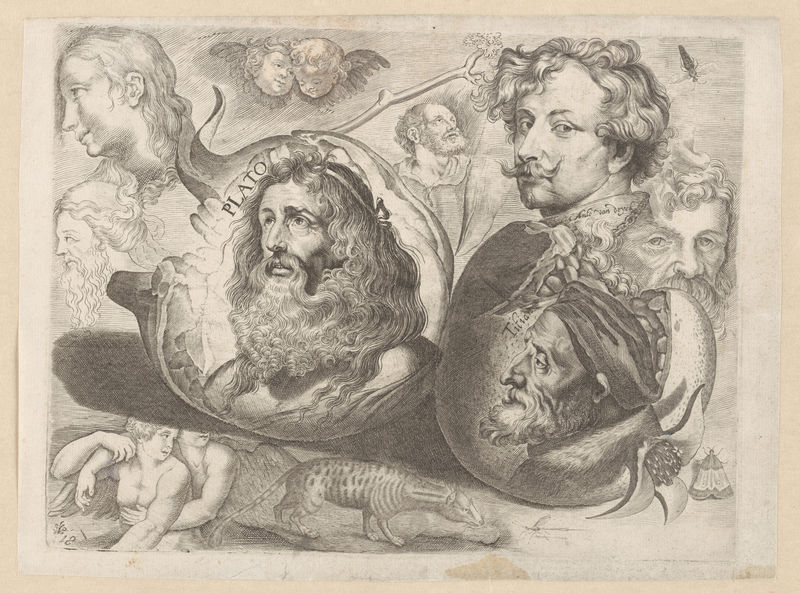
Titel: Studieblad met tekenvoorbeelden
Künstler: Michael Snijders
Standort: Amsterdam
Institution: Rijksmuseum
Schlagwörter: mann, menschen, blume, frau, köpfe, männer, skizze, zeichnung, tier, bart, gesichter, gelehrte, portrait, engel, studie, dichter, philosoph, denker, tizian, granatapfel, insekt, putten, kupferstich, grieche, falter, motte, raubkatze, wissenschaft, federzeichnung, aristoteles, platon, plato